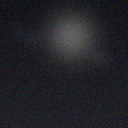
Screen state: off